Question: It is such that I must have a "Free" out next to my box so content as I show in this photograph.

It is such that I must have a picture here, but it will not appear on the page. I've tried swapping the absolute and relative but it does not work quite the way I want,
'''
.opretbrugerBimg {
position: absolute;
}
.opretimg {
position: relative;
top: -20px;
left: -15px;
background-image:url('/img/gratis/gratis-logo.png');
}
'''
'''
<div class="opretbrugerBimg">
<div class="opretimg">
</div>
<div class="post">
<!---- Here are the contents of the page --->
</div>
</div>
'''
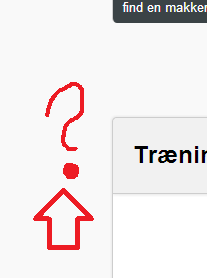
Answer: '''
.opretimg {
position: relative;
top: -20px;
left: -15px;
background-image:url('/img/gratis/gratis-logo.png');
/** maybe that's all you need haha**/
width:###px;
height:###px;
}
'''
and